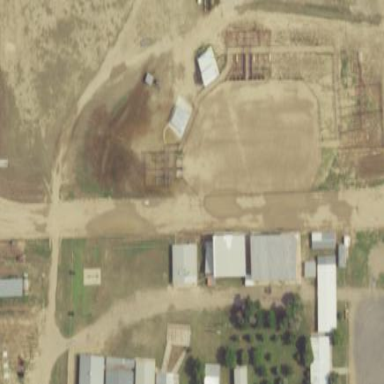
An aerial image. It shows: Equestrian pitch for leisure land sports.